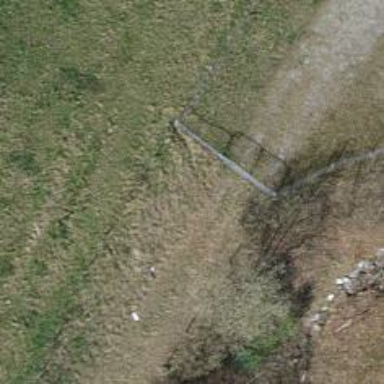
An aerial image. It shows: Gate.